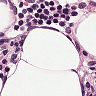
Metastatic tissue present: no